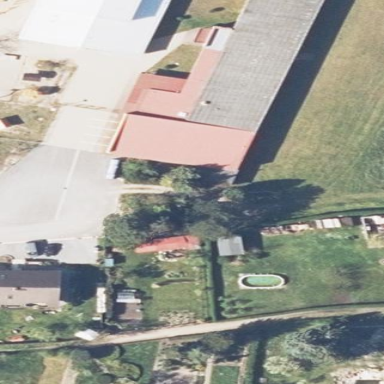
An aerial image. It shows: School building.